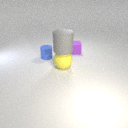
small blue rubber cylinder to the left of large yellow rubber sphere